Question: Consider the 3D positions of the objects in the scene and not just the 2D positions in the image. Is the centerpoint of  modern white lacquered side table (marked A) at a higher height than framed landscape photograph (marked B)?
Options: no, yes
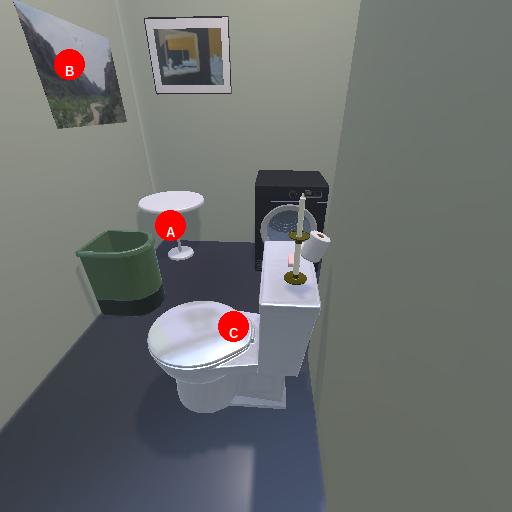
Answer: no